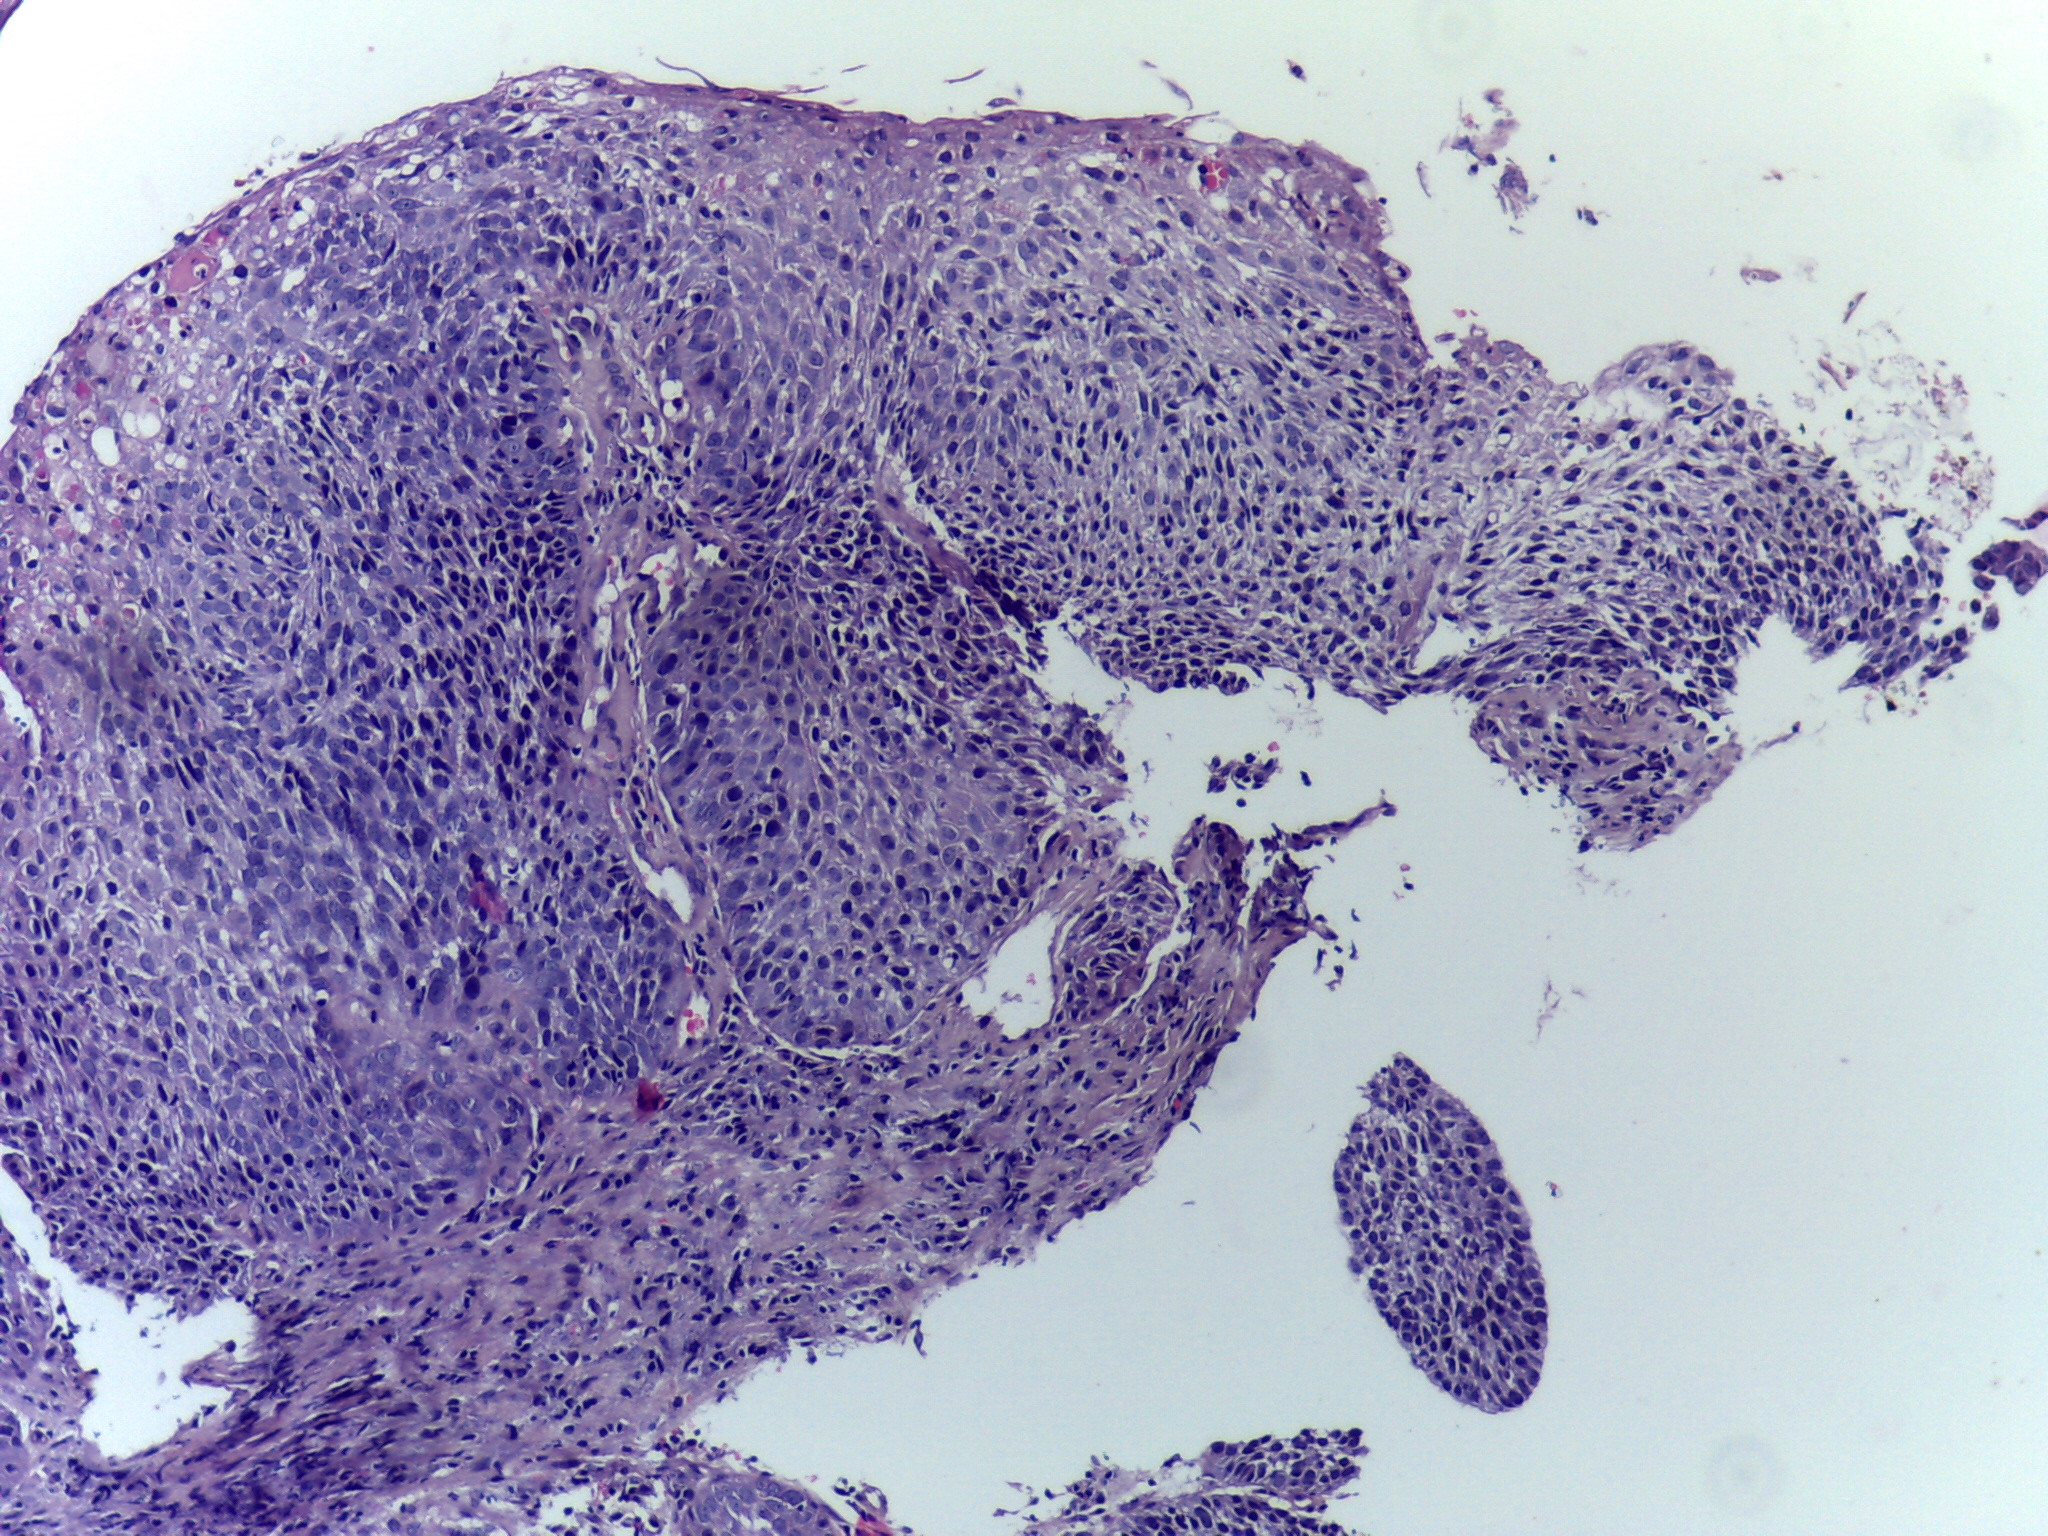
Diagnosis: OSCC